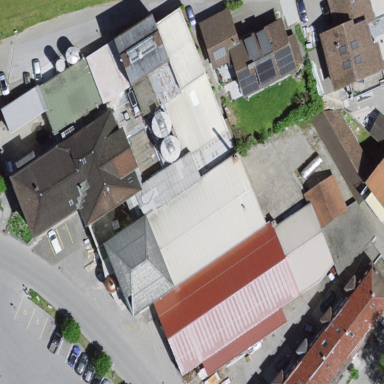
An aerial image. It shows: Industrial building which is brewery.